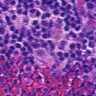
Metastatic tissue present: no